Question: I have been trying to replicate the following look and feel for a Navbar using HTML5 and CSS3 but with no success.
How can I replicate the look the attached image using HTML5 and CSS3?

My HTML is:
'''
<div id="budget-nav-container">
<div class="budget-navbar">
<ul>
<li class="active"><a href="#">Jan</a></li>
<li><a href="#">Feb</a></li>
<li><a href="#">Mar</a></li>
<li><a href="#">Apr</a></li>
<li><a href="#">May</a></li>
<li><a href="#">Jun</a></li>
<li><a href="#">Jul</a></li>
<li><a href="#">Aug</a></li>
<li><a href="#">Sep</a></li>
<li><a href="#">Oct</a></li>
<li><a href="#">Nov</a></li>
<li><a href="#">Dec</a></li>
</ul>
</div><!-- /.navbar-collapse -->
</div>
'''
and CSS is
'''
#budget-nav-container{
margin-top: 20px;
text-align: centre;
}
.budget-navbar {
text-align: centre;
padding: 1px;
display: block;
border: 1px solid #555;
-moz-box-shadow: 0 0 5px #000 inset;
-webkit-box-shadow: 0 0 5px#000 inset;
box-shadow: 0 0 5px #000 inset;
}
.budget-navbar ul {
width: 650px;
list-style: none;
background-color: #444;
text-align: center;
padding: 0;
margin: 0;
}
.budget-navbar li {
width: 50px;
border-bottom: none;
height: 30px;
line-height: 30px;
font-size: 1em;
display: inline-block;
margin-right: -4px;
}
.budget-navbar a {
text-decoration: none;
display: block;
transition: .3s background-color;
}
.budget-navbar a:hover{
height: 100%;
text-color: #555;
cursor: default;
background-color: #fff;
text-decoration: none;
border-bottom-color: transparent;
}
.budget-navbar .active a{
height: 100%;
text-color: #555;
cursor: default;
background-color: #fff;
border-bottom-color: transparent;
}
'''
I have tried using the inset option and box shadows but my limited understanding of CSS3 is making things a bit difficult.
I would really appreciate some help here!
Cheers,
Amzy
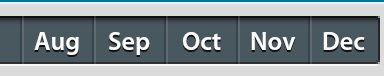
Answer: I'm not sure what did NOT work for you, but I edited your code to add in an inset 'box-shadow'. Here's the syntax of the CSS property 'box-shadow' for future reference:
'box-shadow:' 'none' 'h-shadow v-shadow blur-value spread-value color'.
I put the code into a JSFIDDLE:
## http://jsfiddle.net/6f30u3dg/1/
I hope this helps you!